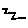
Label: zigzag